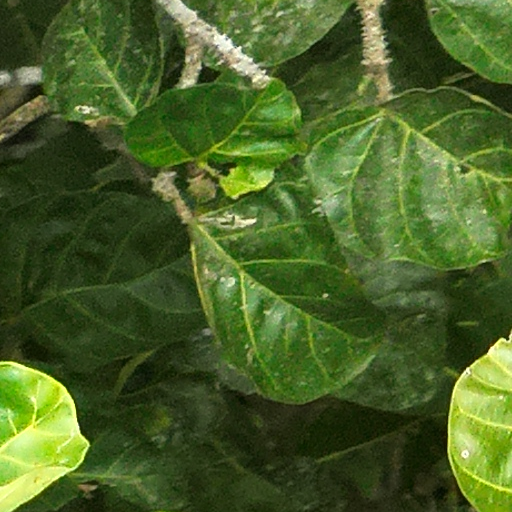
Species: Poulsenia armata
GBIF accepted scientific name: Poulsenia armata
Crown area (m\u00b2): 111.143